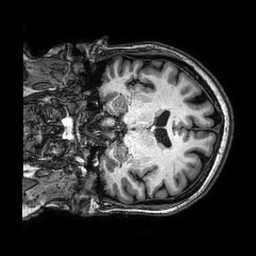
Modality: T1w
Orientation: coronal
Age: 56
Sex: female
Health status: healthy